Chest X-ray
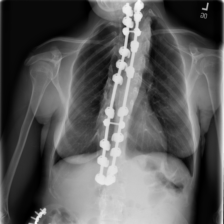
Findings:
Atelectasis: negative
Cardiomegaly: negative
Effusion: negative
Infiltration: negative
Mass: negative
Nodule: negative
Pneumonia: negative
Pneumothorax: negative
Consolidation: negative
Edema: negative
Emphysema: negative
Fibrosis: negative
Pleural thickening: negative
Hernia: negative